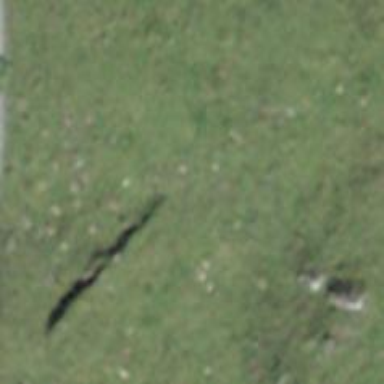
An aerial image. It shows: Dry stone wall barrier.